Question: I have set my development environment on another system with everything new. Latest android studio version, flutter, and everything.
Now I am trying to run my previous code but the whole code is full of errors. The code was working perfectly fine on my previous version of flutter. I didn't get the issue with this new version.
Here is the screenshot of my code:

Anyone please help me to solve this issue. This is my whole project with some other code as well and there are nearly 70 files of code.
I would be thankful if anyone can help me with this issue.
Thanks
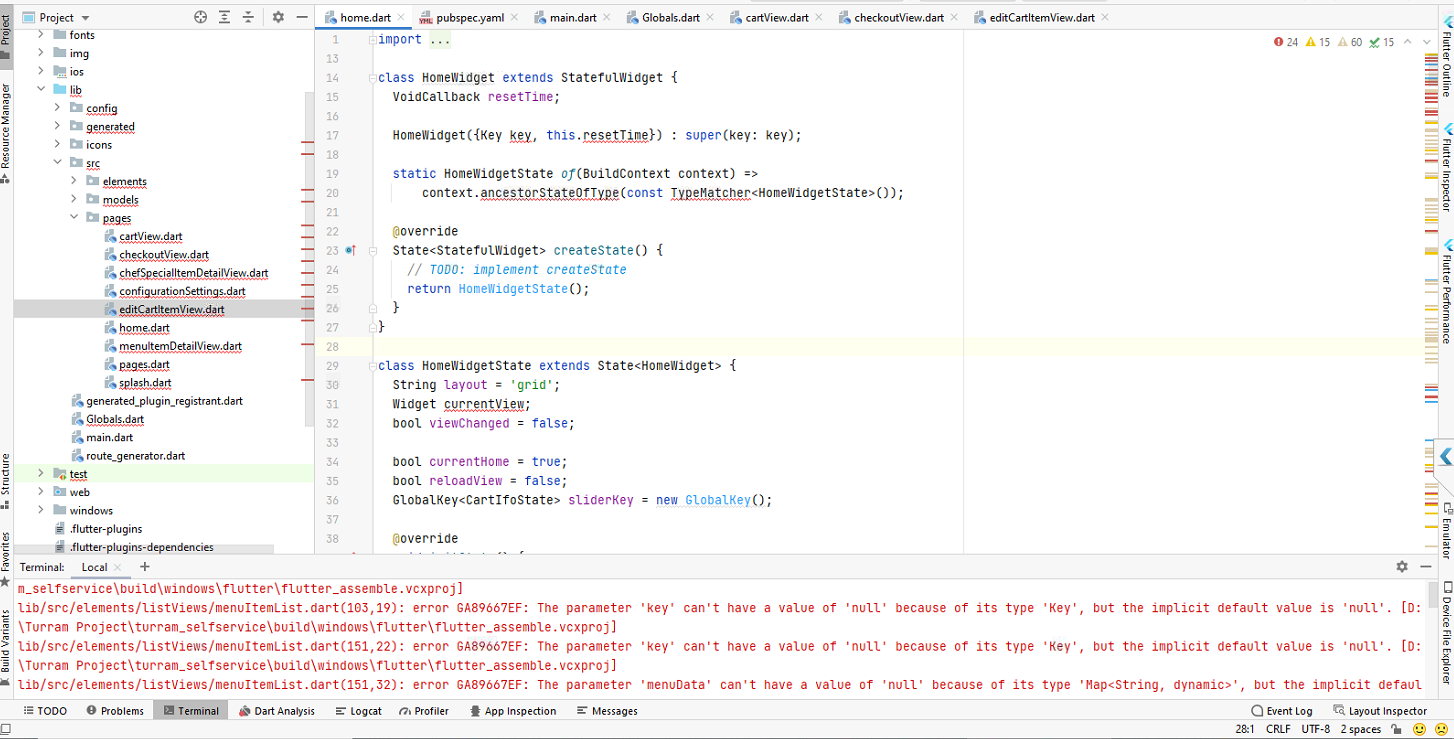
Answer: Well, you semed to have had a really, really old version of Flutter (and Dart) before.
One way to fix those errors is to read and understand <URL> to null safety and modify your project. It will be better after you do it, null safety is an amazing feature.
If you don't have the time to do that right now, you should be able to just constrain your SDK to an earlier version. Quite frankly I'm surprised that you got null safety out of the box because your project have had constraints. If you set the minimum SDK version to something smaller than '2.12' you should be running without that feature. But please note that sooner or later you will need to enable it, you cannot stay on an obsolete version. So maybe it's time to do that now.